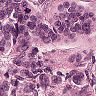
Metastatic tissue present: yes